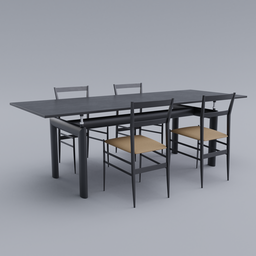
Label: furniture